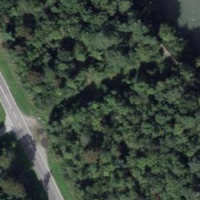
EUNIS habitat code: 41
Species observed at this site:
Phytolacca americana